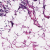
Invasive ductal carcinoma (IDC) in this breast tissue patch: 1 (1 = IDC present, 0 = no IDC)